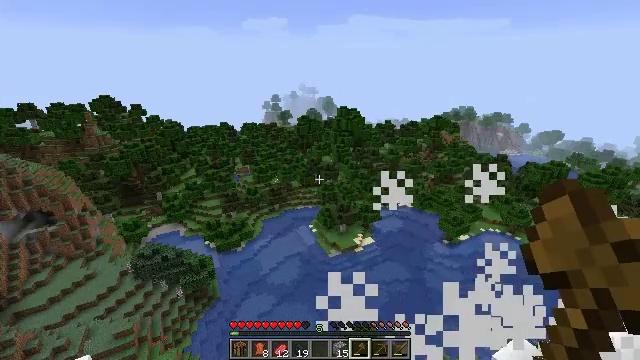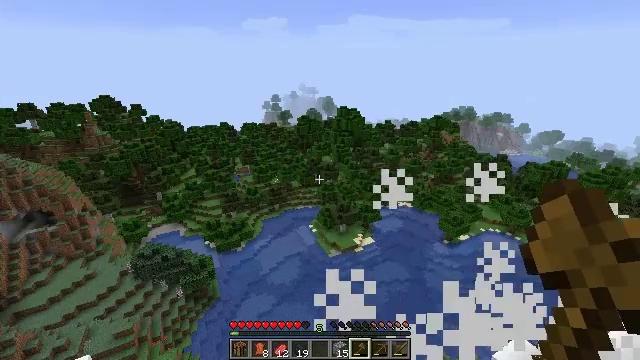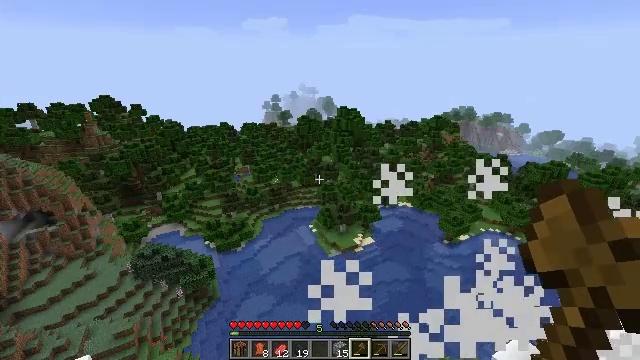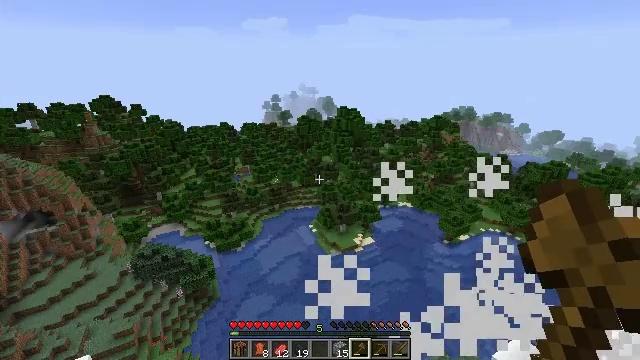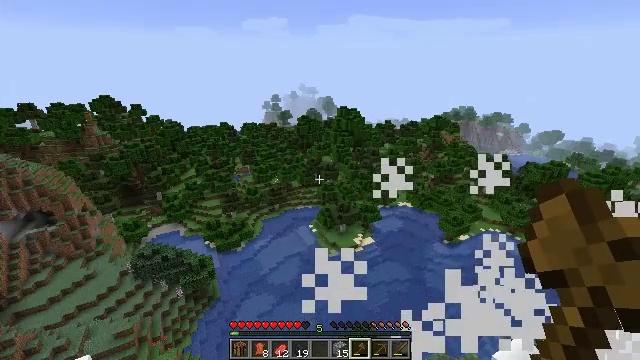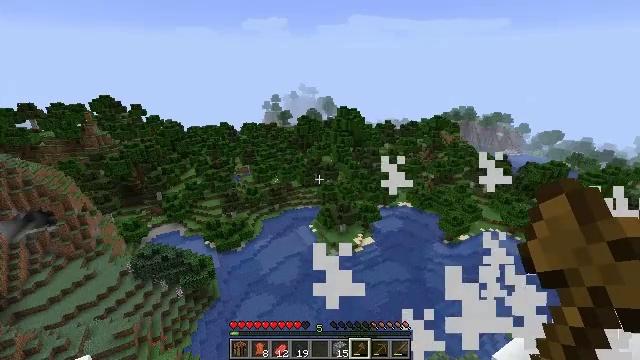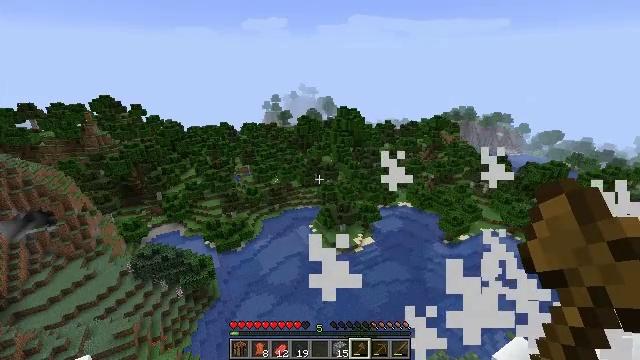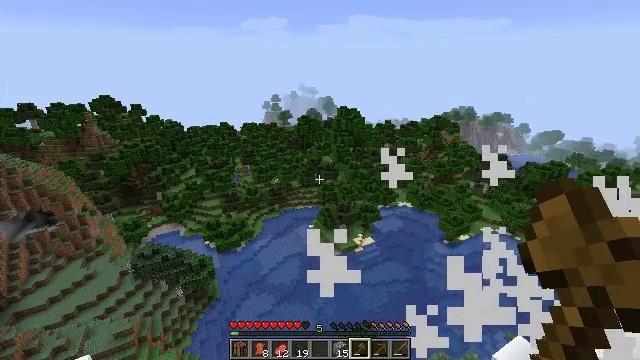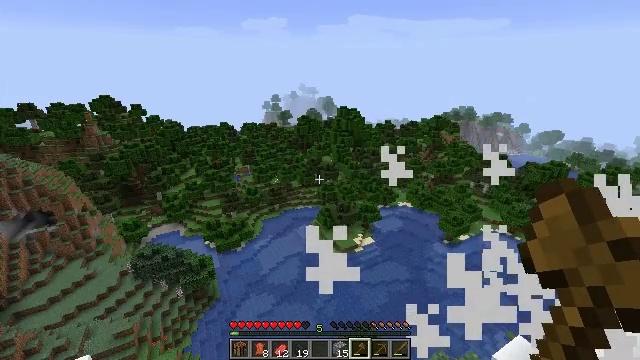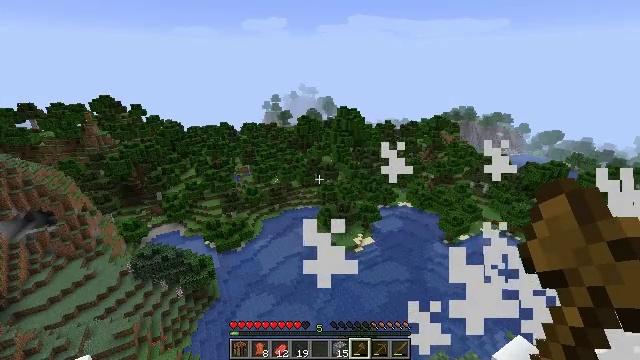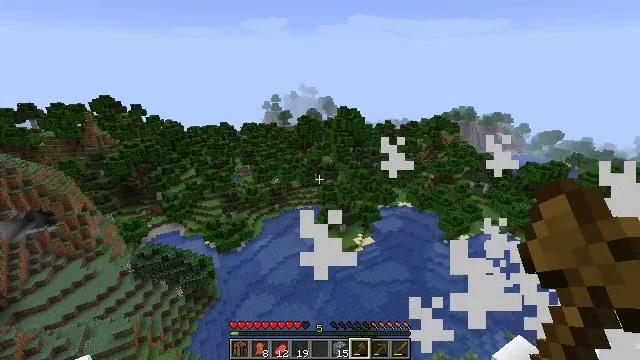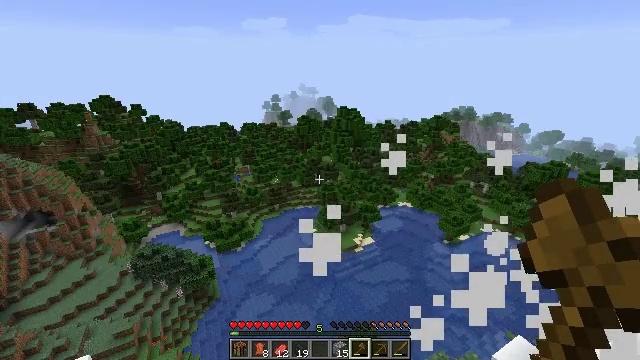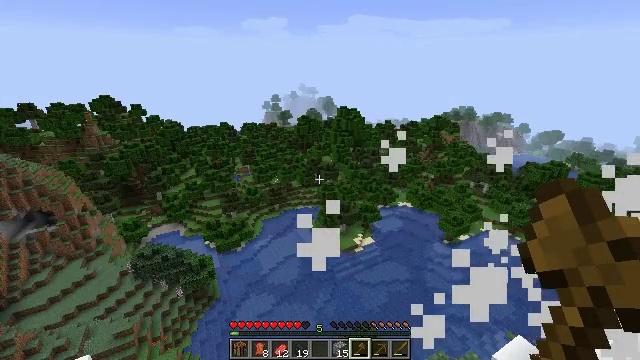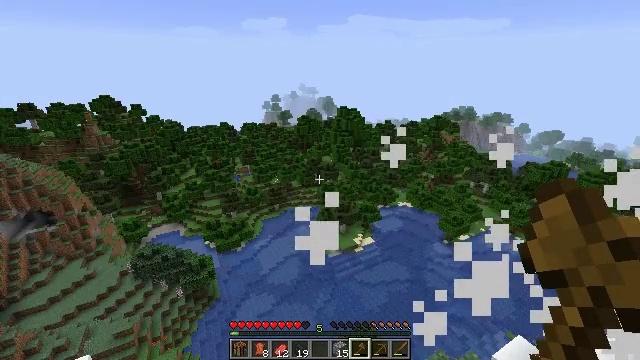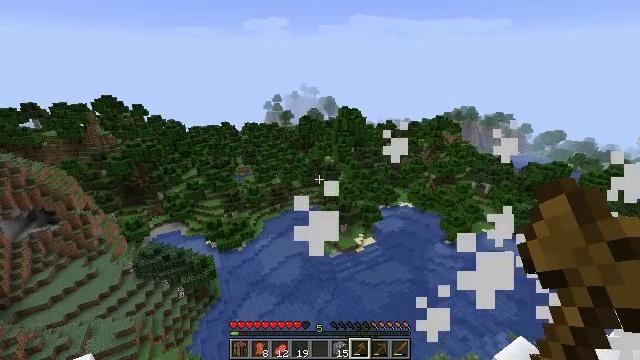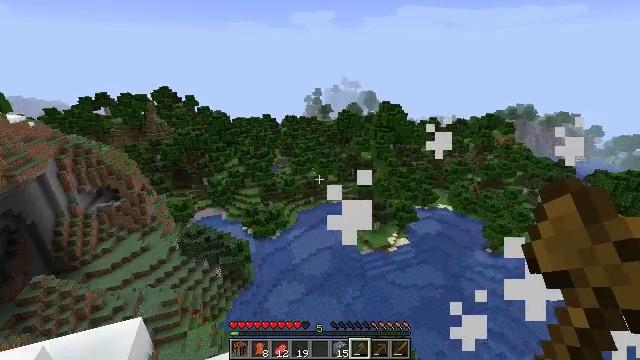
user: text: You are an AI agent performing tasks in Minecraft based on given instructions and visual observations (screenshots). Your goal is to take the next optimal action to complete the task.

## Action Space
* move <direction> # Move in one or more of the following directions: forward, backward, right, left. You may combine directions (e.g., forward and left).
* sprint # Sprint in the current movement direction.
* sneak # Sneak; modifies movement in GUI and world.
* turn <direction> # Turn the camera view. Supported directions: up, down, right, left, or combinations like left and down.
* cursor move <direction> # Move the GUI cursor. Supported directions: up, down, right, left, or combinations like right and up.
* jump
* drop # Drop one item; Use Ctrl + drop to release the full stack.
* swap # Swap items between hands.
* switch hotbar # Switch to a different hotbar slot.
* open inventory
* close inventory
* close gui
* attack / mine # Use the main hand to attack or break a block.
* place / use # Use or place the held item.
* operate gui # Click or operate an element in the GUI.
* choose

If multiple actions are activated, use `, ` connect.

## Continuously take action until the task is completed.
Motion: motion action
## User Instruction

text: Harvest dark oak log for resources.
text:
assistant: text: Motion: no_op
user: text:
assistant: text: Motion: no_op
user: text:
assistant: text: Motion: no_op
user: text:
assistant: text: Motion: no_op
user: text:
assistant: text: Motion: no_op
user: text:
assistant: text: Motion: no_op
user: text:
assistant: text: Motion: no_op
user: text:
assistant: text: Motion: no_op
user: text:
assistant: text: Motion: no_op
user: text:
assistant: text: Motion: no_op
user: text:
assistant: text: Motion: no_op
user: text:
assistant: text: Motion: no_op
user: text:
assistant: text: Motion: no_op
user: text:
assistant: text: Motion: no_op
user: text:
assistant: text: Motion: turn left and down
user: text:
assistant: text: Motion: turn left
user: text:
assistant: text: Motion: turn left
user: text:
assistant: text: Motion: turn left
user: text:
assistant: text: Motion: no_op
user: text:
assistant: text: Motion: no_op
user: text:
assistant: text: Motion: no_op
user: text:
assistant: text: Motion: no_op
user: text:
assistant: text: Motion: no_op
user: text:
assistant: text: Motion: no_op
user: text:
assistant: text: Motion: no_op
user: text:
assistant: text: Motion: no_op
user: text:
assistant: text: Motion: no_op
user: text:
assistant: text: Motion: turn right
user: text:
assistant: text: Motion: turn right
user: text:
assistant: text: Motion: turn right